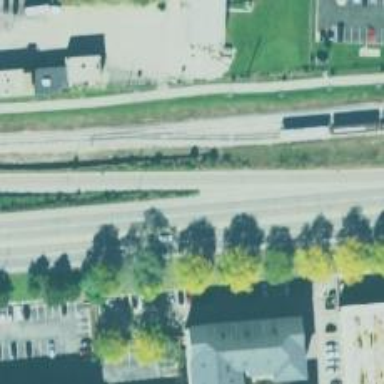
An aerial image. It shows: Trunk highway.